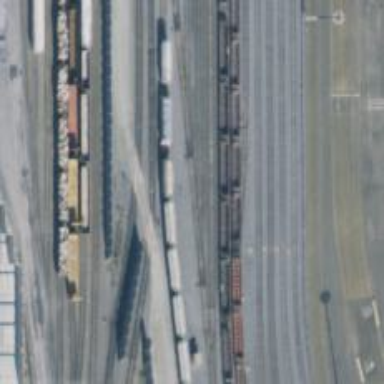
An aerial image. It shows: Railway level crossing.